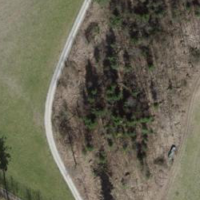
EUNIS habitat code: 45
Species observed at this site:
Prunus spinosa